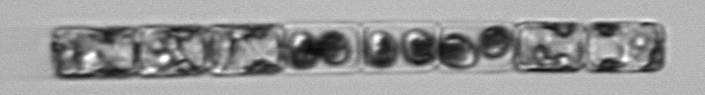
Label: Guinardia_delicatula_TAG_internal_parasite